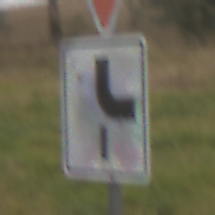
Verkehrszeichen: VerlaufVorfahrtsstrasse10
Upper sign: VorfahrtGewaehren
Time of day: MorningAfternoon
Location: Outdoor (Nature)
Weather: Overcast
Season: NotSpecified
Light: Natural